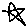
Label: star